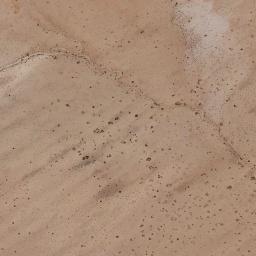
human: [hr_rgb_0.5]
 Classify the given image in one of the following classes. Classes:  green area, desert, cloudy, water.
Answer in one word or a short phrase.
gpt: desert